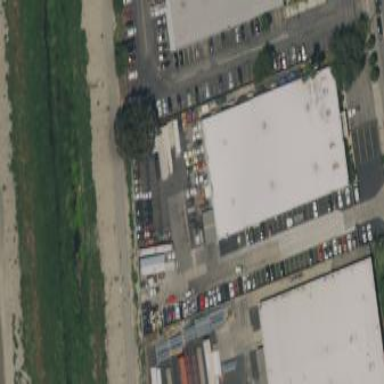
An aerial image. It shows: Warehouse building.